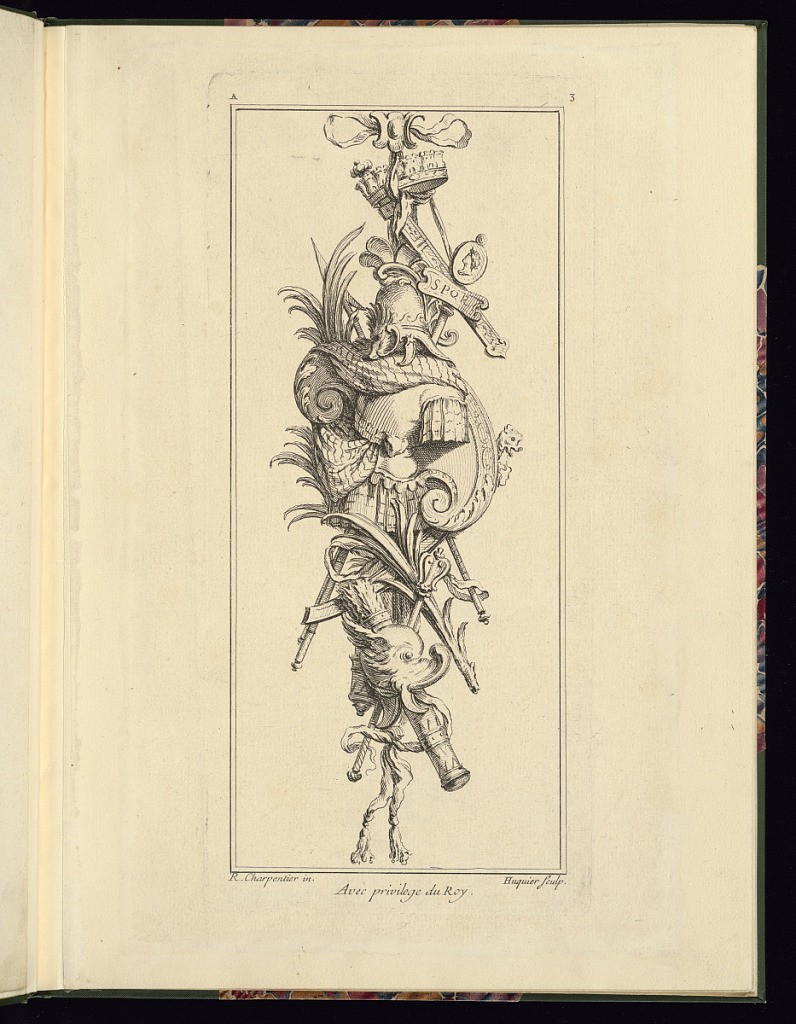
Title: Design for a Pendant Trophy
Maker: René Charpentier, French, 1680 - 1723
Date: ca. 1736
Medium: Etching on laid paper
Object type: Print
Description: A design for an ornamental pendant trophy from a series of twelve plates. The trophy features arms and armor, intertwined with palm leaves, a dolphin's head, a crown, and ribbons, hanging from a tied ribbon from a decorative bracket. The plate is signed and numbered.